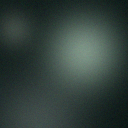
Screen state: off